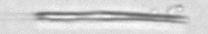
Label: fiber